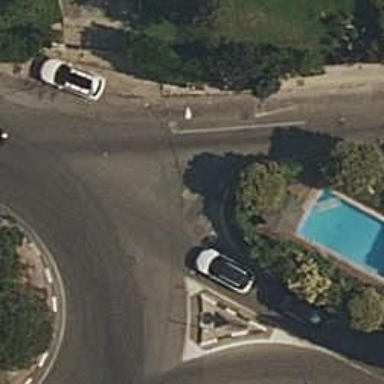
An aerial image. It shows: Roundabout on residential road with asphalt surface.